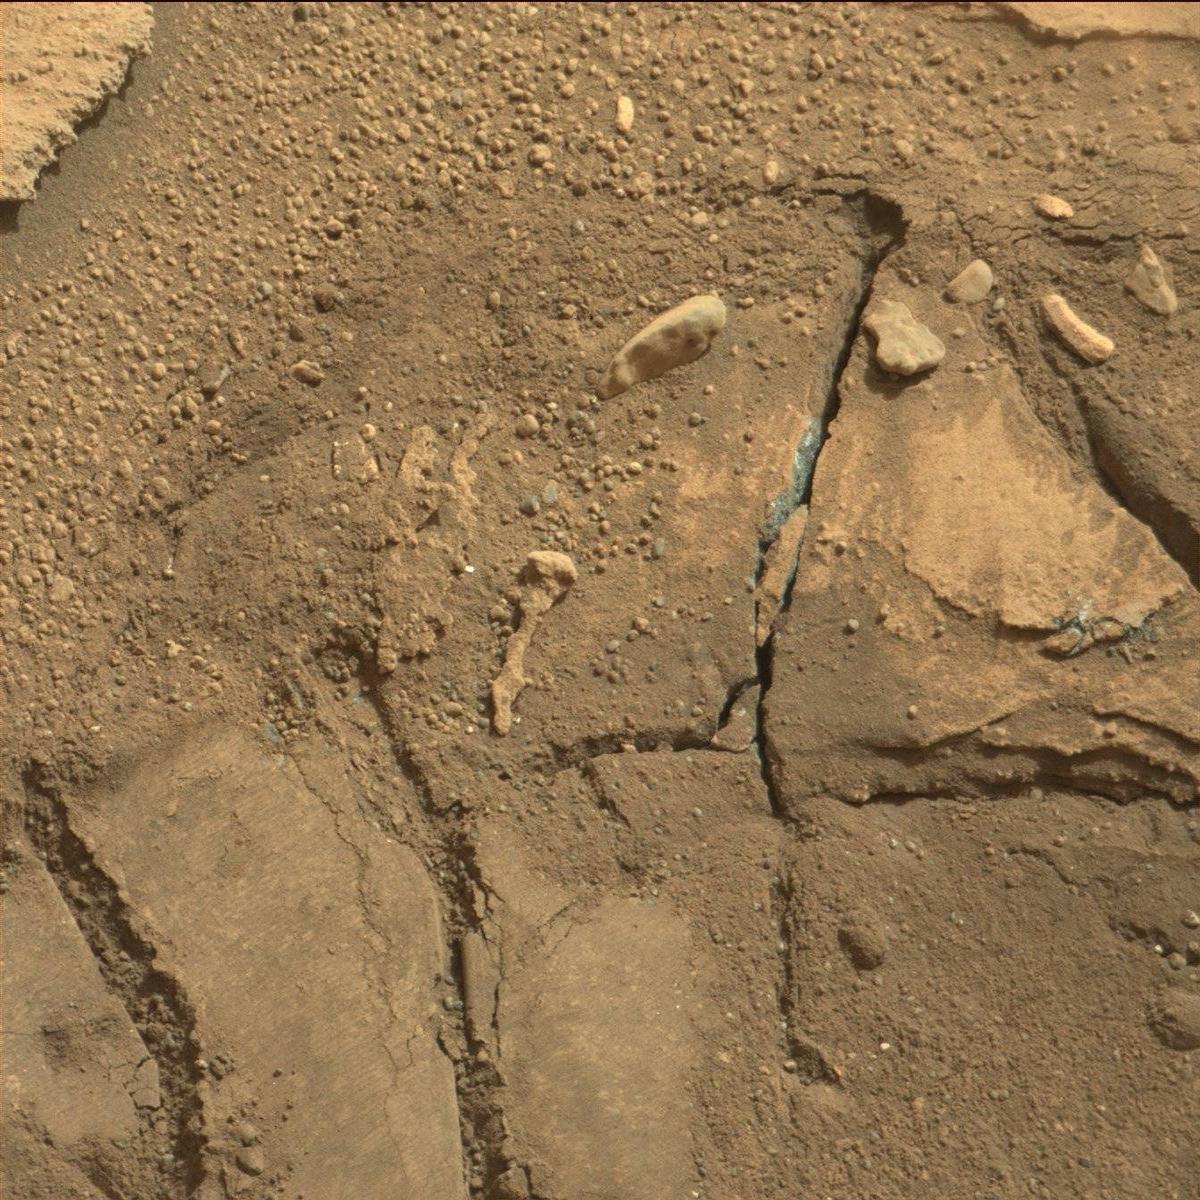
Terrain classes present: Bedrock, Rock, Sand / Soil, Track